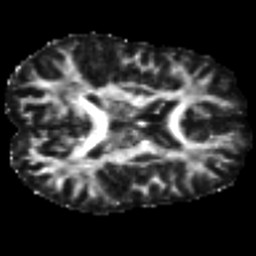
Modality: FA
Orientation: axial
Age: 36
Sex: male
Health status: ill
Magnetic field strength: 3 T
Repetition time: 8.4 s
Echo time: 0.0926 s